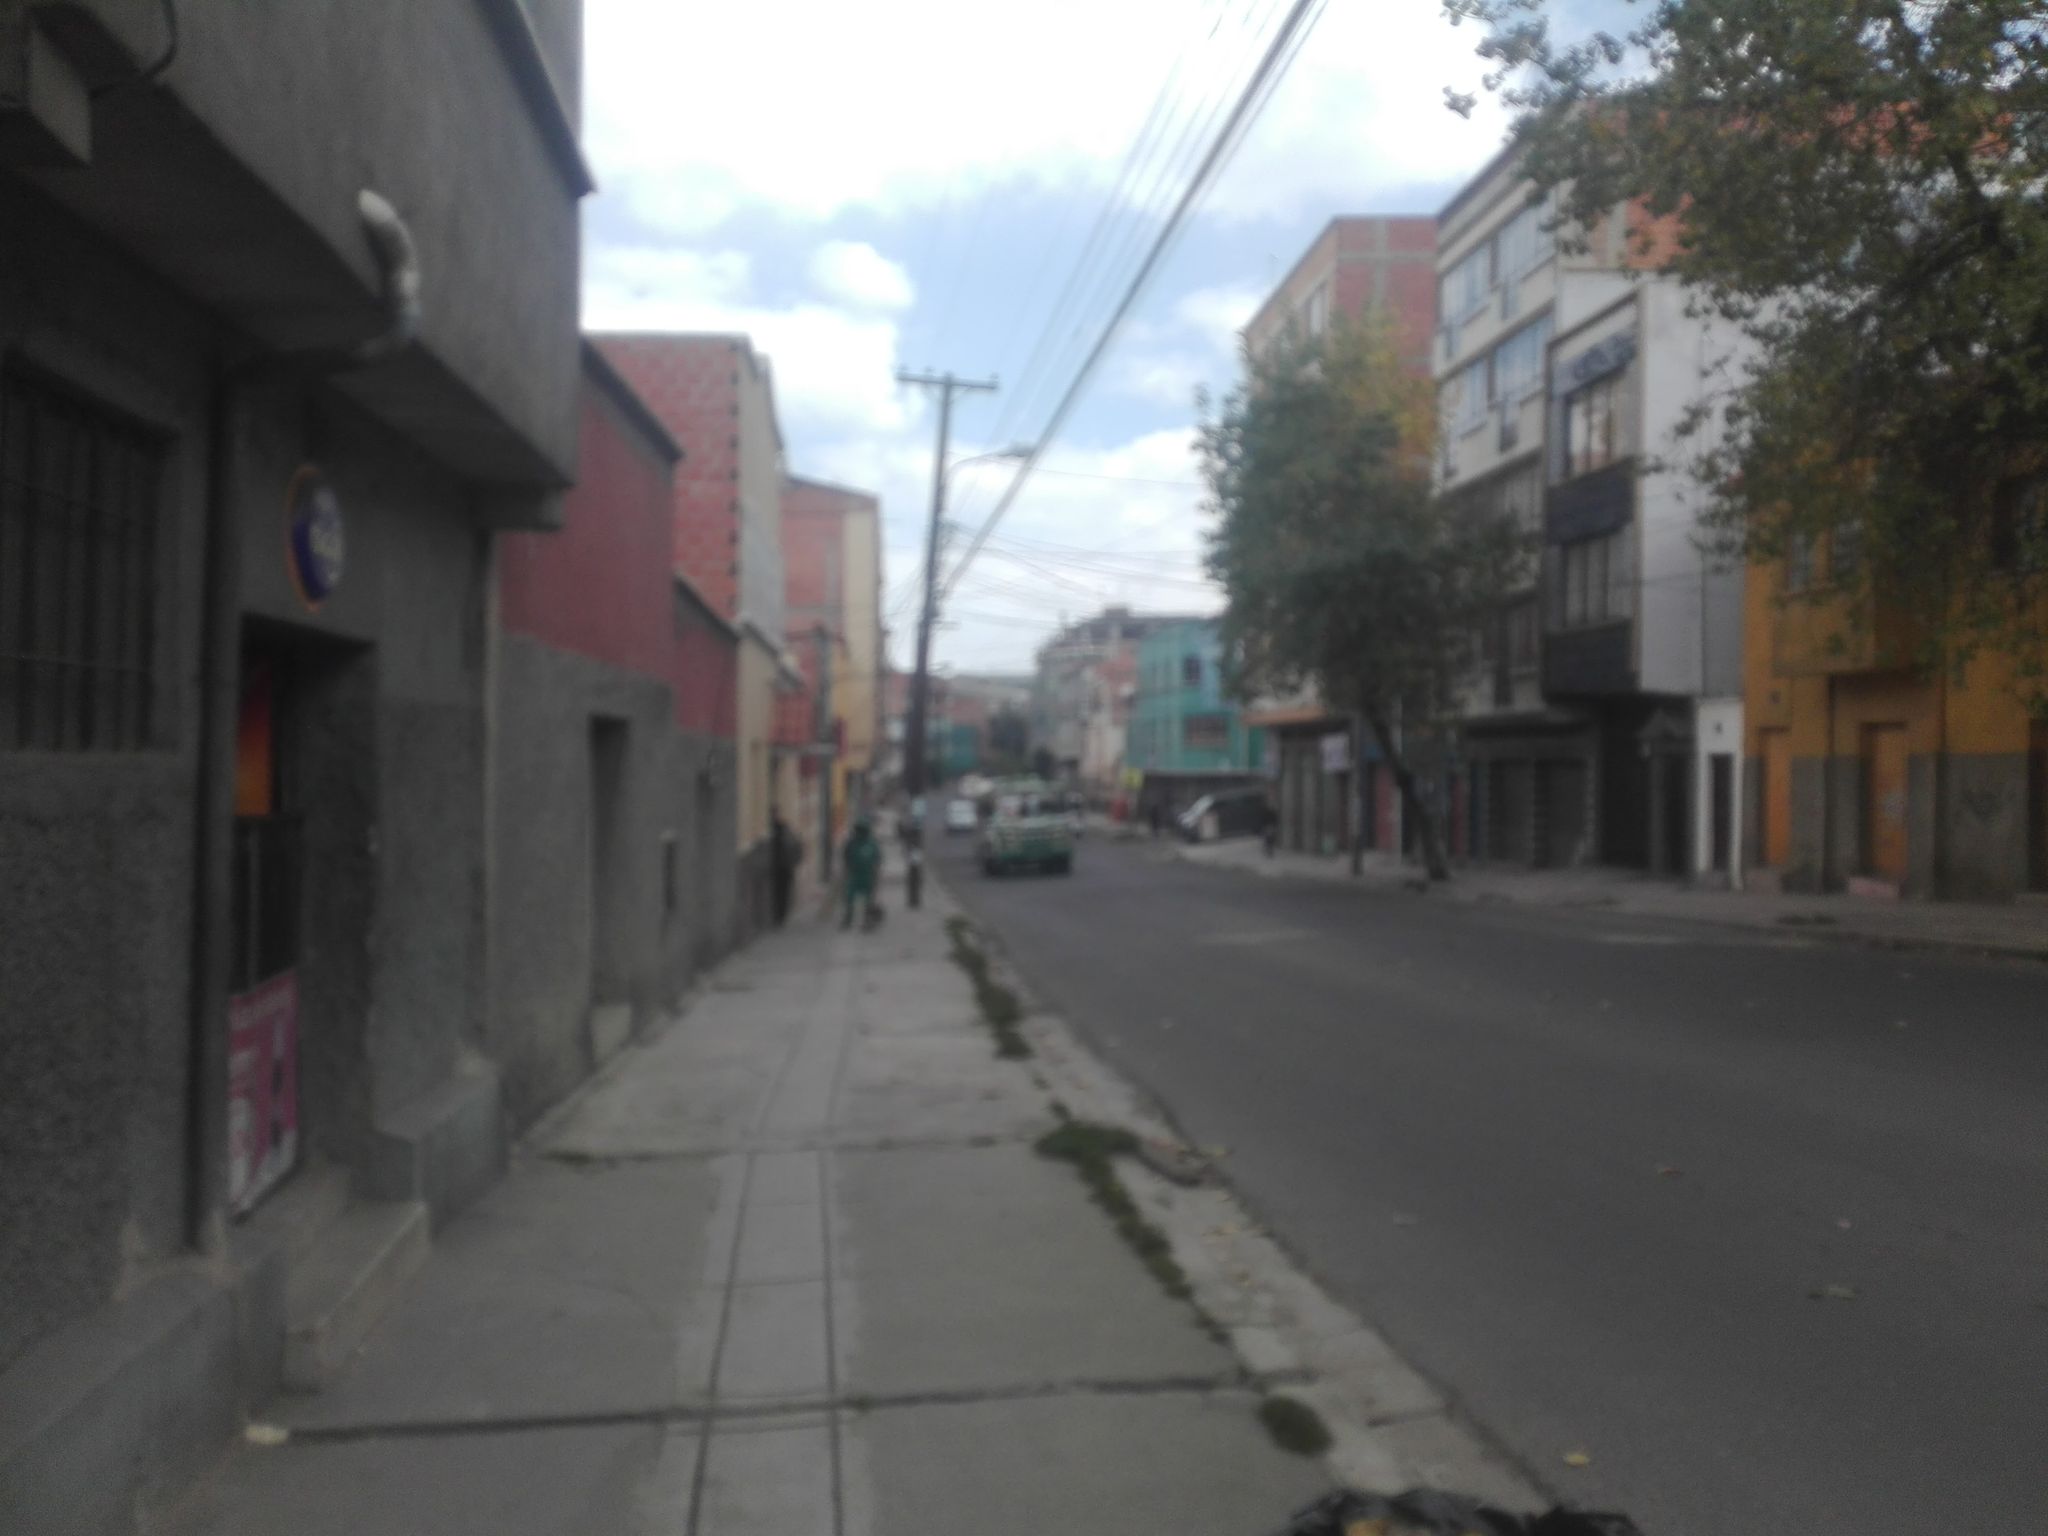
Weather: cloudy
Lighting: day
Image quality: good
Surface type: walking surface
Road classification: tertiary
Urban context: urban centre
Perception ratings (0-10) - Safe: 5.19, Lively: 7.14, Beautiful: 1.14, Boring: 2.88, Depressing: 1.83, Wealthy: 2.08